Question: I have this basic model:

When I fetch an entry from the 'book' table and dump the output:
'''
// no other Doctrine queries were made before this one:
$book = $em->getRepository('Entities\Book')->find(1);
var_dump($book);
'''
I get the 'Book' entity, but also, a proxied entity for 'Author':
'''
object(Entities\Book)#179 (3) {
["id":"Entities\Book":private]=>
int(1)
["title":"Entities\Book":private]=>
string(7) "MyBook1"
["author":"Entities\Book":private]=>
object(Doctrine\Proxy\__CG__\Entities\Author)#171 (5) {
[...] // many more lines of output
'''
My understanding is that the proxied entity for 'Author' is to be expected, because <URL>'.
However what strikes me, is that when I look at the 'var_dump' output (<URL>, it contains more than '10,000' lines! Things I was not expecting to find include references to 'dummy_table1' and 'dummy_table2' which are not related to 'book' or 'author' in the model:
'''
["dummy_table1"]=> // line 1301
object(Doctrine\DBAL\Schema\Table)#194 (10) {
["dummy_table2"]=> // line 1384
object(Doctrine\DBAL\Schema\Table)#191 (10) {
'''
From there I was wondering: if I want to store the information contained in '$book' in cache with 'serialize' to be re-used later on in my views (I'm not talking about doing some operations with '$book', just outputting some of the properties), it would be insane as I would store about '500KB' for a book title, which brings me to this last question:
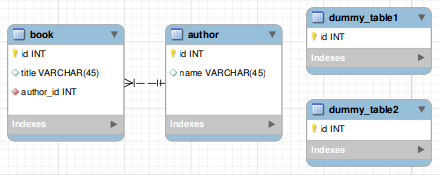
Answer: A1: Relations in entities are present at any time(You have written that You get the idea of lazy loading). The relation would be hydrated only when it's demanded.
A2: The huge 'var_dump' data is normal for doctrine entities. Use 'Doctrine\Common\Util\Debug::dump($entity)' instead.
A3: Doctrine has his own caching mechanism for queries and results. I don't think it would be inefficient if You query for the '$book' again. Furthermore DQL supports array hydration(returns an array rather than an entity).